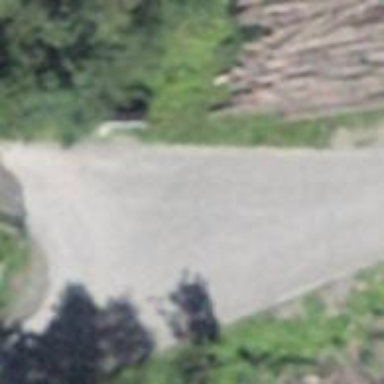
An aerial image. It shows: Unclassified road with grade 1 track type.